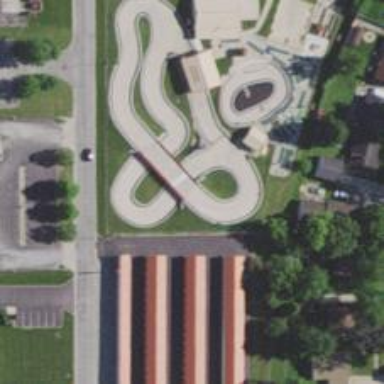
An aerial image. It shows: Karting raceway bridge.